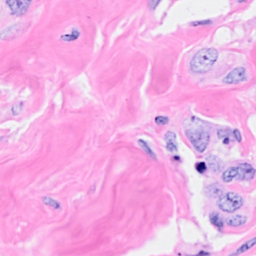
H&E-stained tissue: Breast